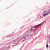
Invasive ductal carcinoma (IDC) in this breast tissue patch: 0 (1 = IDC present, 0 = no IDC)